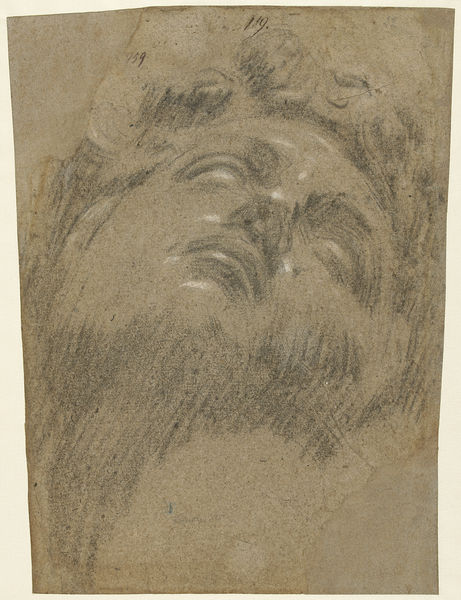
Titel: Hoofd van Giuliano dei Medici
Künstler: Jacopo Tintoretto
Standort: Amsterdam
Institution: Rijksmuseum
Schlagwörter: kopf, mann, schatten, weiß, braun, grau, mund, nase, schwarz, skizze, zeichnung, augen, gesicht, hals, haare, lippen, locken, papier, liegen, liegend, oben, schraffur, bleistift, kunst, karton, jüngling, froschperspektive, statur, gehöht, höhung, grafit, rauf, hals7